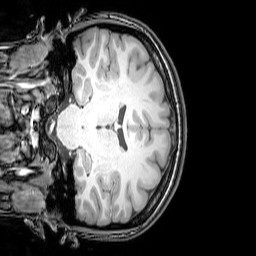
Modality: T1w
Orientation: coronal
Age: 21
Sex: female
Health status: healthy
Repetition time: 0.081 s
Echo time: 0.037 s